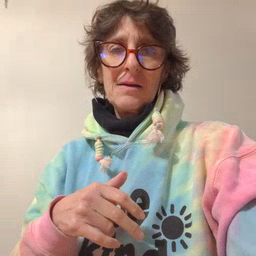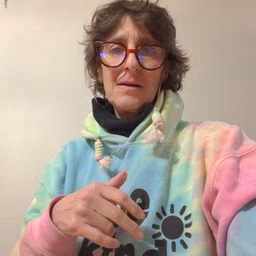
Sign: cut